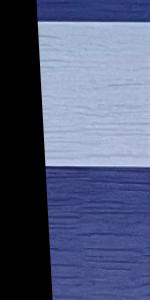
Label: Empty